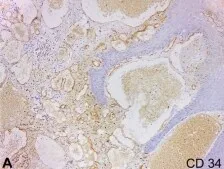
Immunohistochemical reactions. Most vessels showing positivity for CD34.
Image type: pathology (immunostaining)